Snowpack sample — Loveland Pass, Silver Plume, Colorado, USA (2/11/26, 12:00 PM MST)
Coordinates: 39.663, -105.886
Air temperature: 35 °F
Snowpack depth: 82 cm
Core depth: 40 cm
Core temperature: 23 °F
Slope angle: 13°, slope face: 12°
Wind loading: high
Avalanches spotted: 1
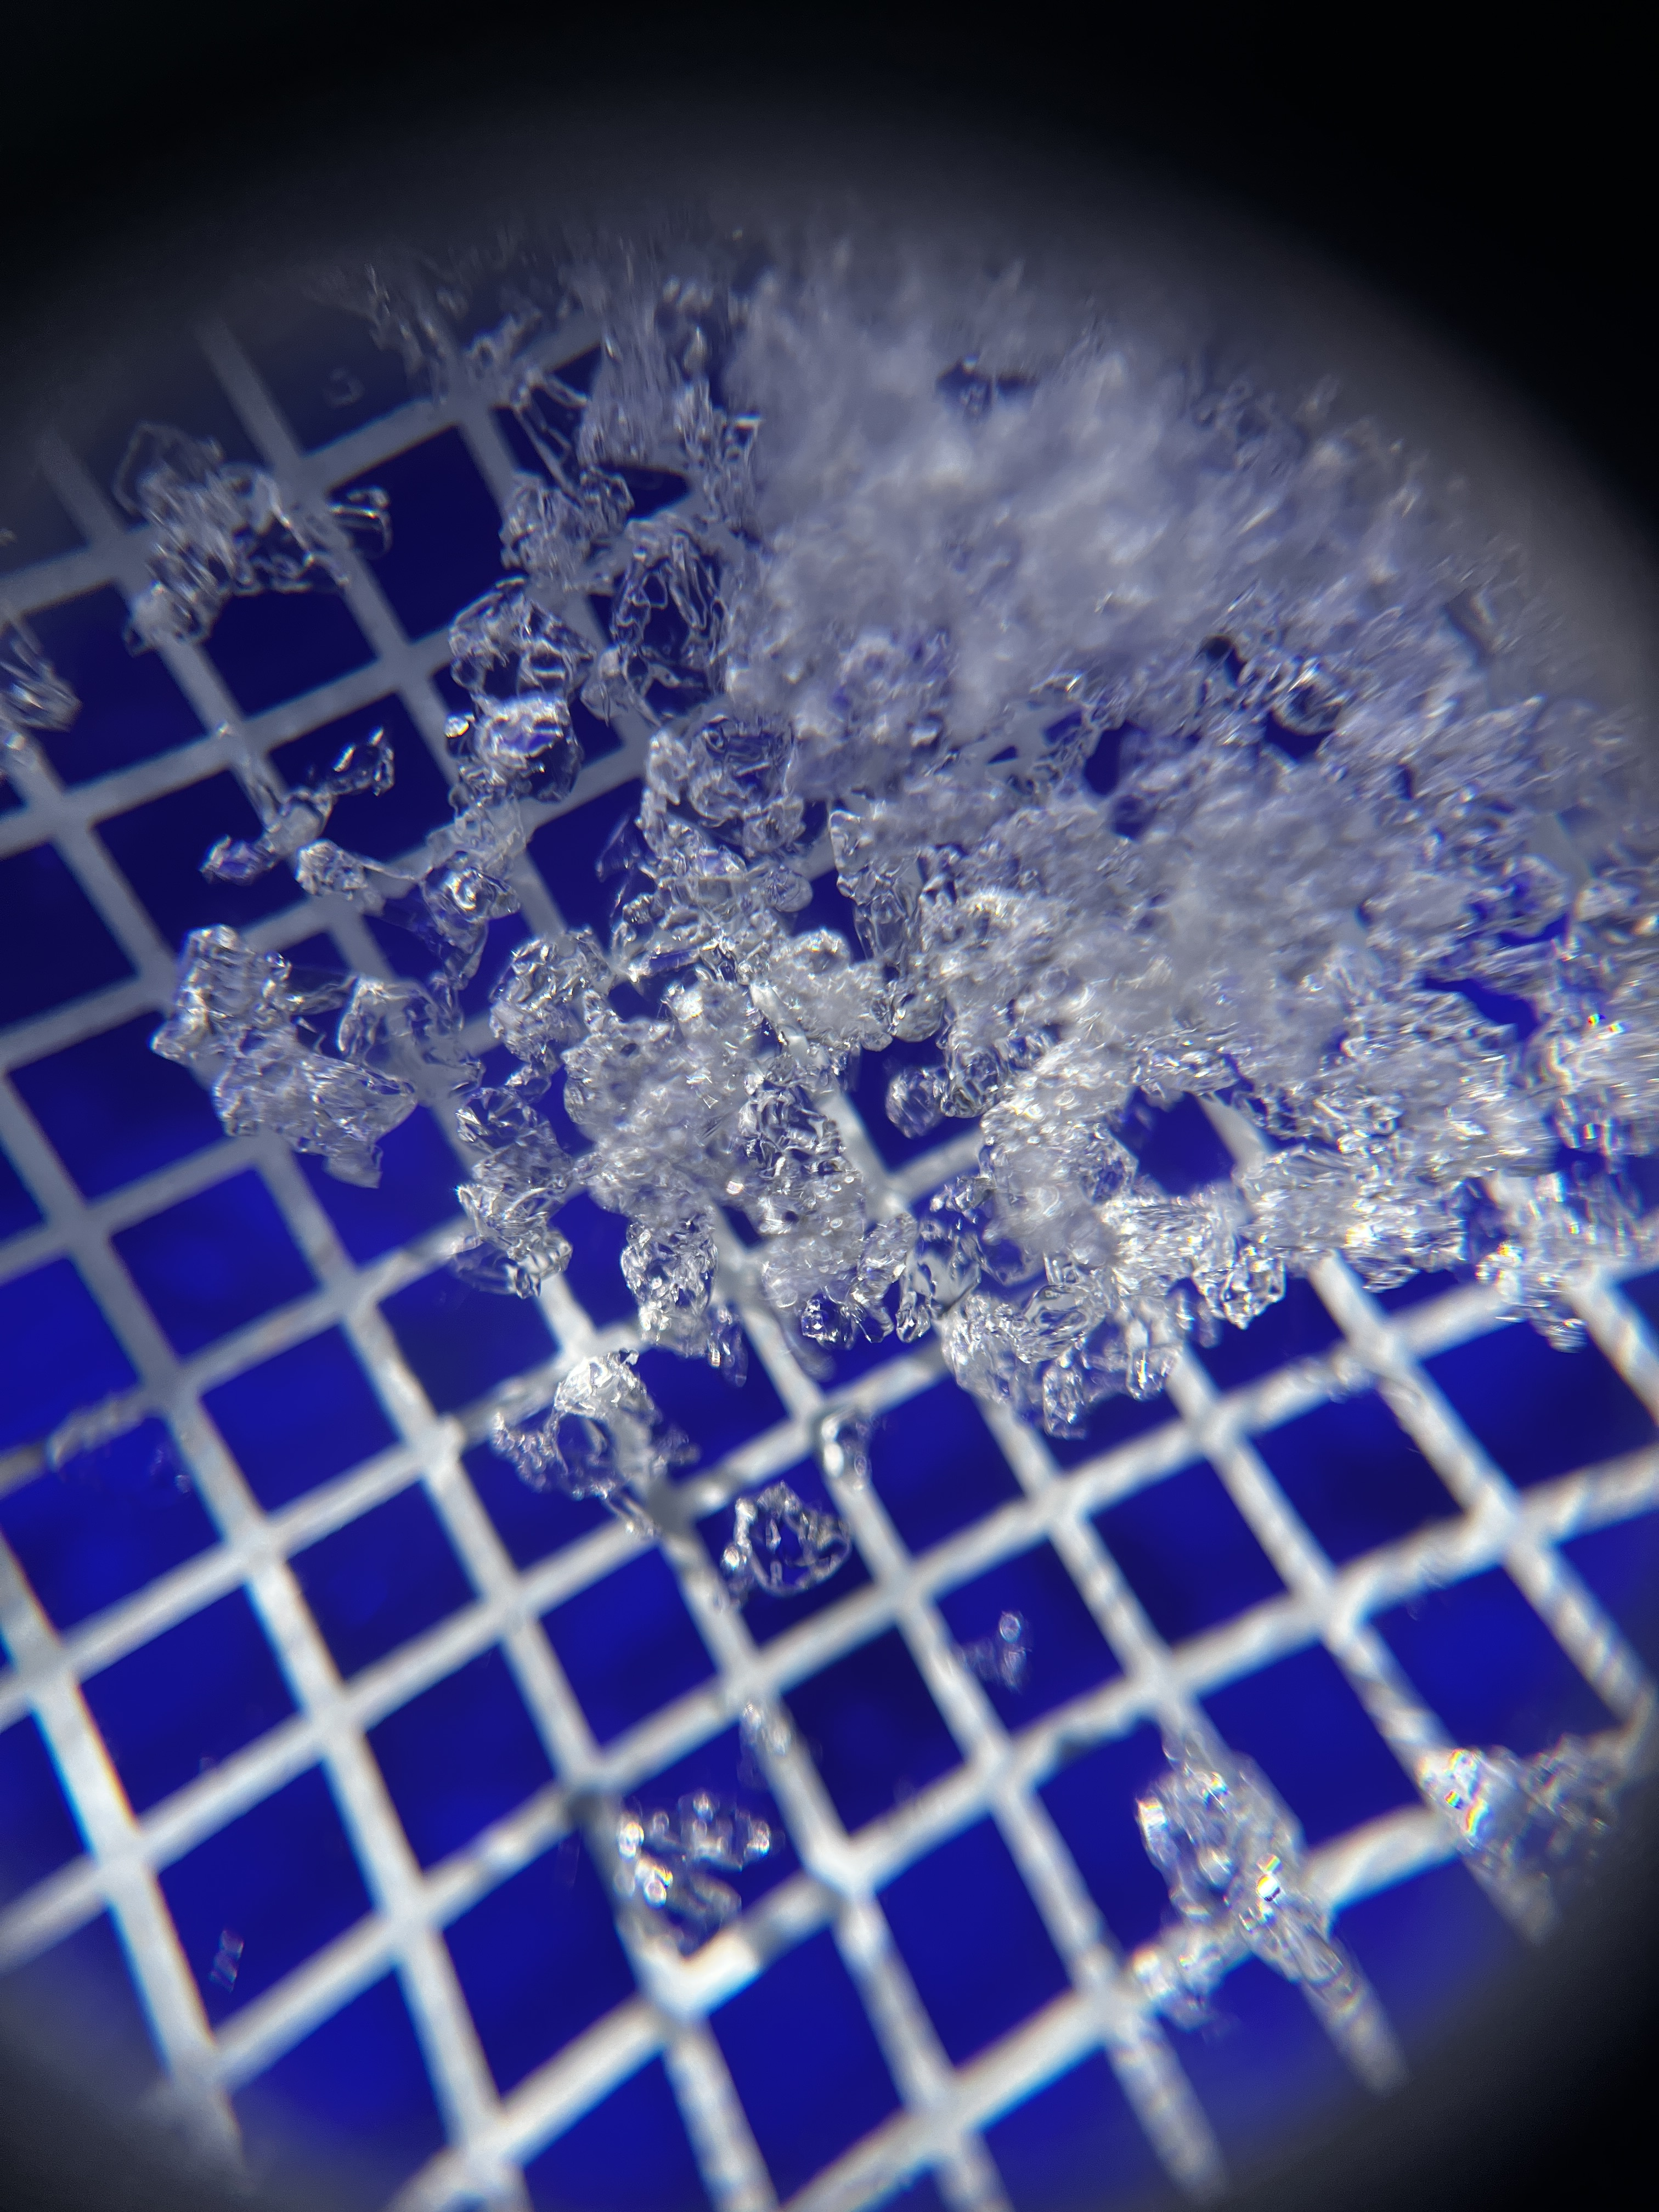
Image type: magnified_profile
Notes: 1 small avalanche spotted on the north side of the bowl, lots of wind loading